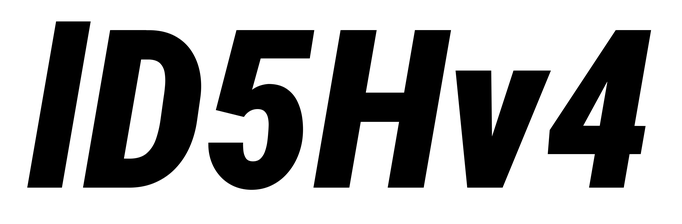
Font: Roboto-Italic_Condensed_Black_Italic